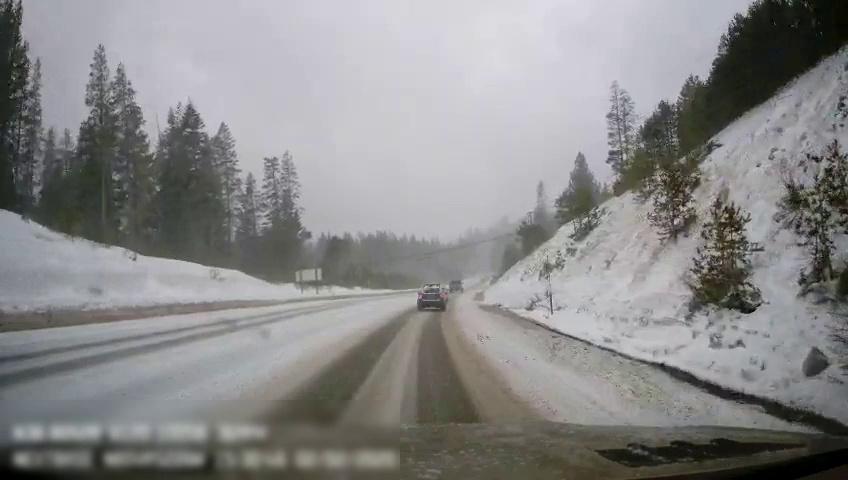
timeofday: Day
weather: Snowy
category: Drivable Space
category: Vehicles | SUV
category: Vehicles | SUV